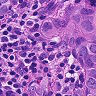
Metastatic tissue present: yes